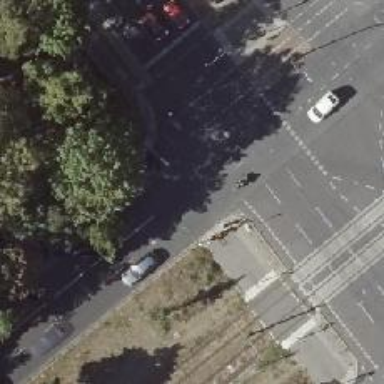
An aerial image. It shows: Crossing with traffic signals.